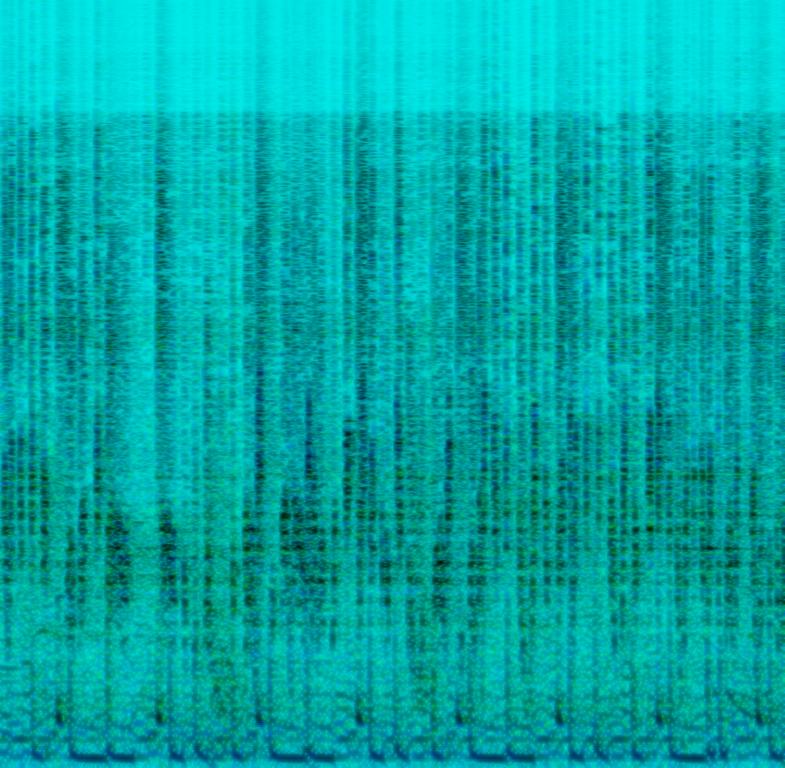
The low quality recording features an uptempo song, that consists of groovy bass and punchy kick and snare hits, being aggressively scratched by a DJ. It is very reverberant, as the sound diffuses and reflects in the space that the DJ is playing.